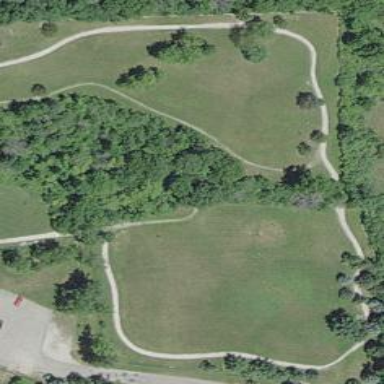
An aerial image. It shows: Dog park enclosed by fence.